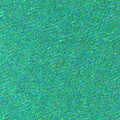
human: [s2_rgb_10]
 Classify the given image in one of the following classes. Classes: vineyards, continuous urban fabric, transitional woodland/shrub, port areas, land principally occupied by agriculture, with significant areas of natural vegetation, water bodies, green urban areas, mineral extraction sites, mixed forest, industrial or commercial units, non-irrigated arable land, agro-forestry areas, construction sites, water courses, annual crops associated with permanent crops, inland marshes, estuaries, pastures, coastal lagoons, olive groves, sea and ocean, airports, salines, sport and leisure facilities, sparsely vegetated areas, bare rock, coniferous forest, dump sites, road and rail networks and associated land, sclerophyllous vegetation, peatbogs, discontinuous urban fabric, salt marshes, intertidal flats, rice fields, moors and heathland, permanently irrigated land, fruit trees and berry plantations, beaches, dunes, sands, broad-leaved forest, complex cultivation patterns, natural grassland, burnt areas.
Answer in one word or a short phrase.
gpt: sea and ocean